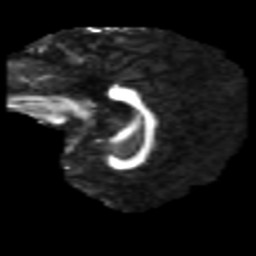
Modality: FA
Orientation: sagittal
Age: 48
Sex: male
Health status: healthy
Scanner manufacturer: philips
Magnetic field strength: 3 T
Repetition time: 10.61 s
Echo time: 0.07044 s